Current action and preconditions to check: trajectory_clear

Your task: For each precondition in the list above, predict whether it will hold at this action.

Consider the current scene as observed from the mobile robot's camera, and analyze the predicted future states of all dynamic agents (e.g., people, animals, vehicles, or any moving entities) within the NEXT SECOND.

IMPORTANT: Only answer "very likely" if you are absolutely certain—based on strong, clear evidence—that a dynamic agent will violate the precondition in the predicted future state. Do NOT answer "very likely" for unlikely, ambiguous, or low-probability risks.

Ask yourself for each precondition: Is there a high probability, with clear and convincing evidence, that the predicted future states of any dynamic agent will interfere with the predicted future state of the currently executing action within the NEXT SECOND, causing that precondition to fail?

Assess the risk level based on these predictions. Use "likely" or "very likely" if motions create a clear risk of interference.

Use "neutral" or "improbable" if agents are nearby but their predicted paths are clearly diverging or non-conflicting.

Failure Risk Categories: "very improbable", "improbable", "neutral", "likely", "very likely"

Answer Format: Output ONLY the probability_of_failure value from these categories: "very improbable", "improbable", "neutral", "likely", "very likely"

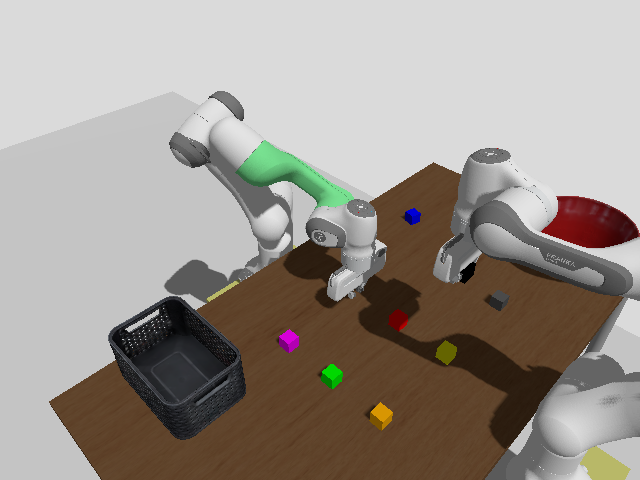

Answer: very improbable